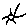
Label: sun